Field crop: maize
Growth stage: 1
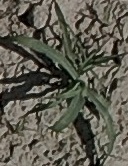
Species: sorghum